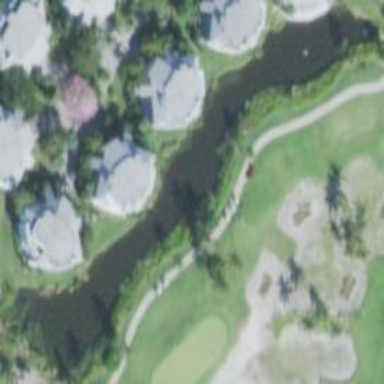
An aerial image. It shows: Picturesque scene of golf course with lateral water hazard.